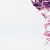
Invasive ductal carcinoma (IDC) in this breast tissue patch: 0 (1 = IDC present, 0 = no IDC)